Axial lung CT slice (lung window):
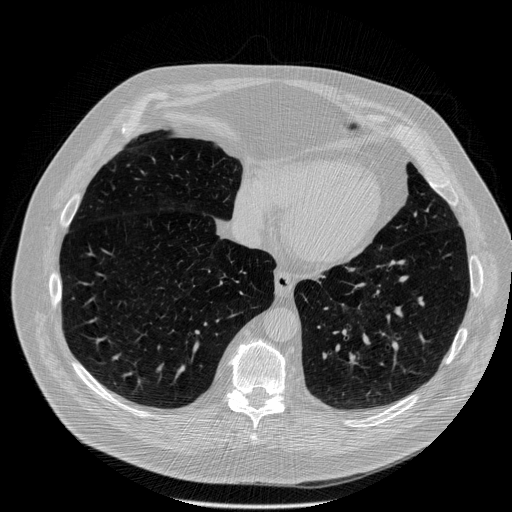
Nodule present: no